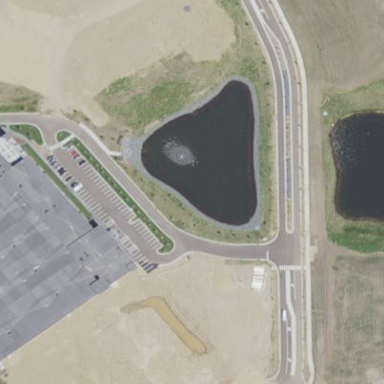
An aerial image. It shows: Pond surrounded by natural water.